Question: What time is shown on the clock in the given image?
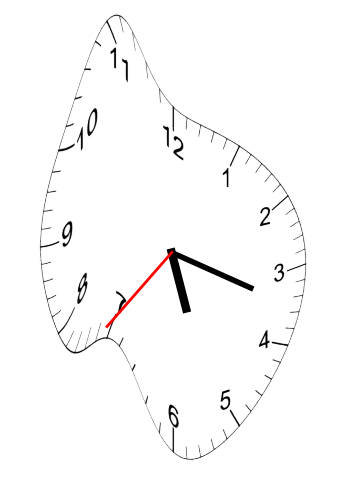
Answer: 05:17:36